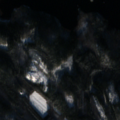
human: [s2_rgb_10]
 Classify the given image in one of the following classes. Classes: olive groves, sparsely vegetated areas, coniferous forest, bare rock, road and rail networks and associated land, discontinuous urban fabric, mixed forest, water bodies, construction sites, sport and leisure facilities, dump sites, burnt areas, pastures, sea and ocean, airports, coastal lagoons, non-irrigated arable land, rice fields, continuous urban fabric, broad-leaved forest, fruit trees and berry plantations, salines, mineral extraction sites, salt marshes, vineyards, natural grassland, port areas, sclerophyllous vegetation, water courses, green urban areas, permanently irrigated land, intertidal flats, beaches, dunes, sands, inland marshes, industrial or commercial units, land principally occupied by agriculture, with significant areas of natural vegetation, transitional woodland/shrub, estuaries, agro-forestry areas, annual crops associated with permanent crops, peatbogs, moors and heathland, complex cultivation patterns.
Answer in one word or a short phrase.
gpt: coniferous forest, mixed forest, water bodies